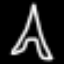
Label: The Eiffel Tower